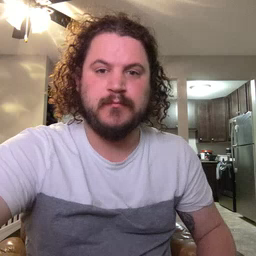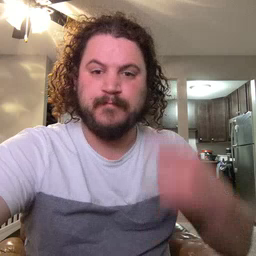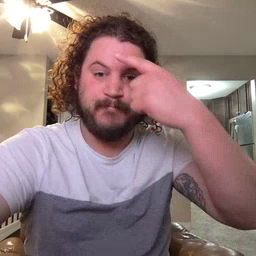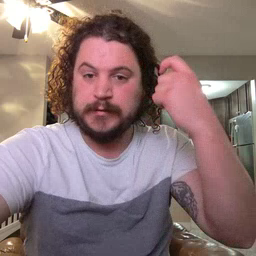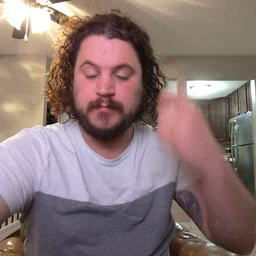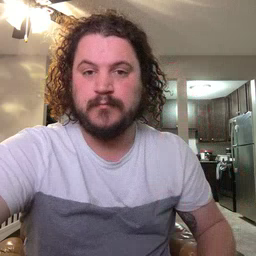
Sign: because